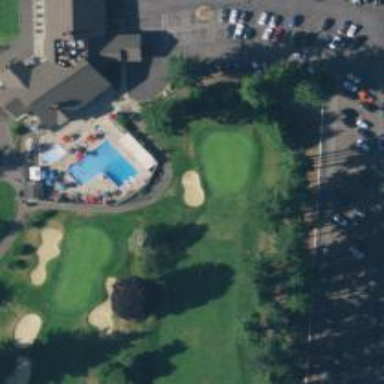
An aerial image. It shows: Golf hole.